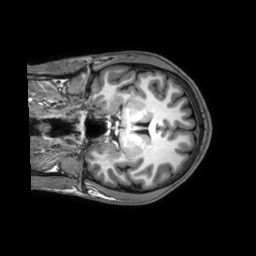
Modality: T1w
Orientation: coronal
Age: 26
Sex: male